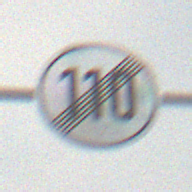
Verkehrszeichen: EndeGeschwindigkeit110
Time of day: MorningAfternoon
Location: Outdoor (Nature)
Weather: Overcast
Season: Winter
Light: Natural